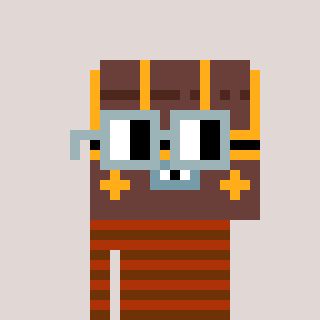
a pixel art character with square dark gray glasses, a treasure chest-shaped head and a hotbrown-colored body on a warm background